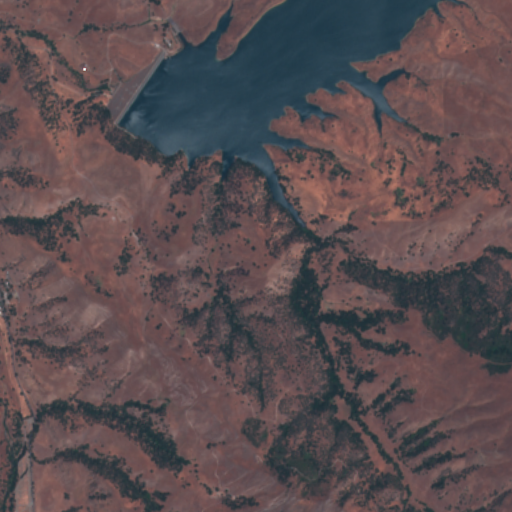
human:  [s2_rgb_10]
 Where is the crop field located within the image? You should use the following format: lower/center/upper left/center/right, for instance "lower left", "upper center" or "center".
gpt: The crop field is located in the lower left of the image.
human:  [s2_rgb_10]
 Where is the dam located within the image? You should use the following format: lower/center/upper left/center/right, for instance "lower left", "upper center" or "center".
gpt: The dam is located in the upper left of the image.
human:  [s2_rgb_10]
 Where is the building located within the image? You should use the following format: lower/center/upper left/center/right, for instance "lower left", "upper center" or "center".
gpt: The building is located in the center left of the image.
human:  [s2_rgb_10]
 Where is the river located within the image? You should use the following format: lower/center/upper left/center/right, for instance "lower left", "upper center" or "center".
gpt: The river is located in the lower left of the image.
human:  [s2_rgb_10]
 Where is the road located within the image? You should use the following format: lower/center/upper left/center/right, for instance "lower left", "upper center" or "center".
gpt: There is no road in the image.